Field crop: maize
Growth stage: 2
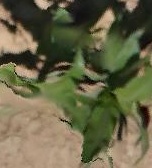
Species: maize